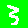
Digit: 3